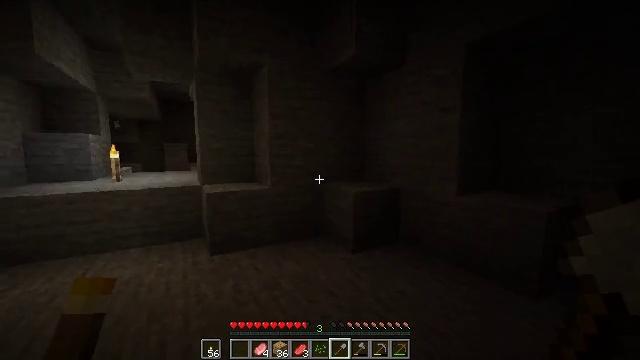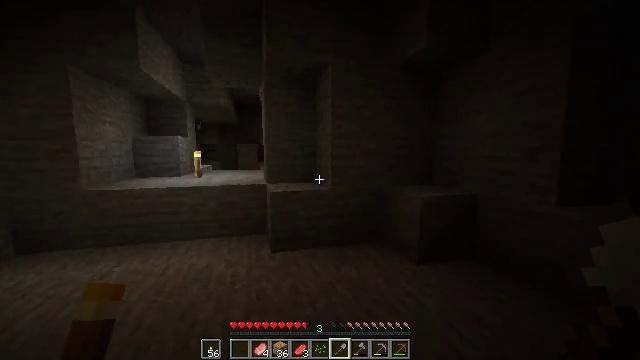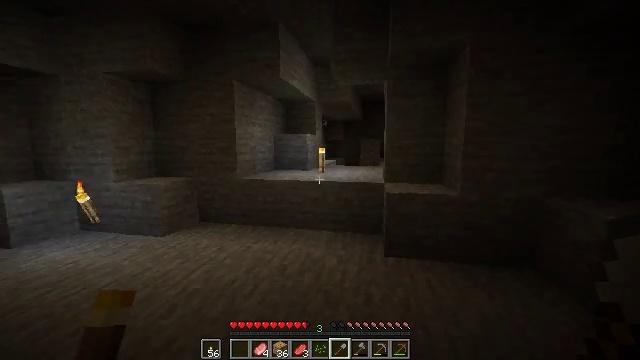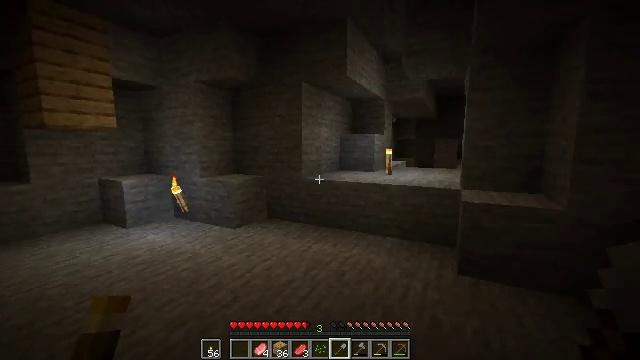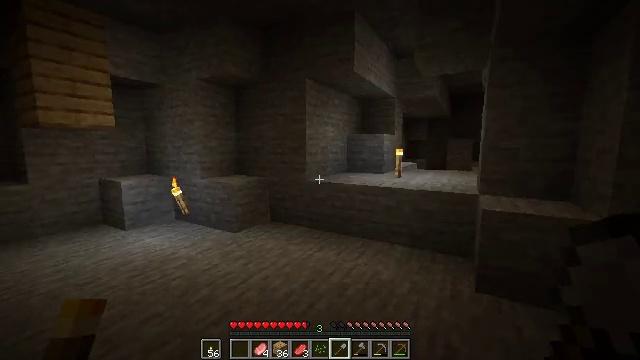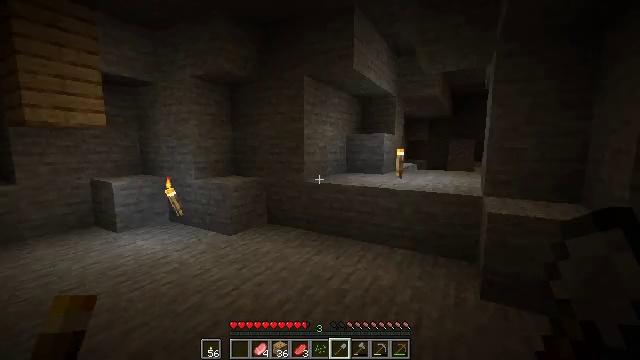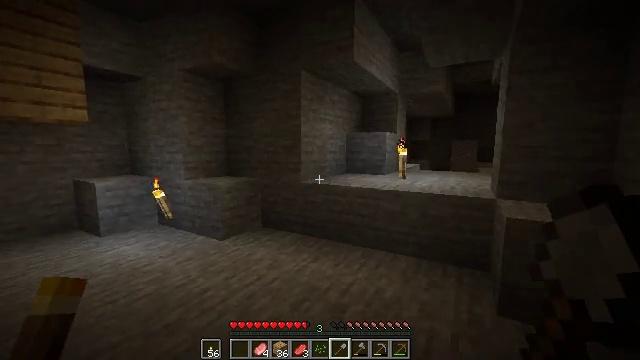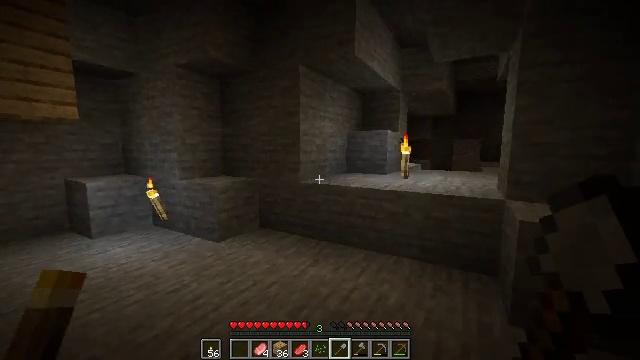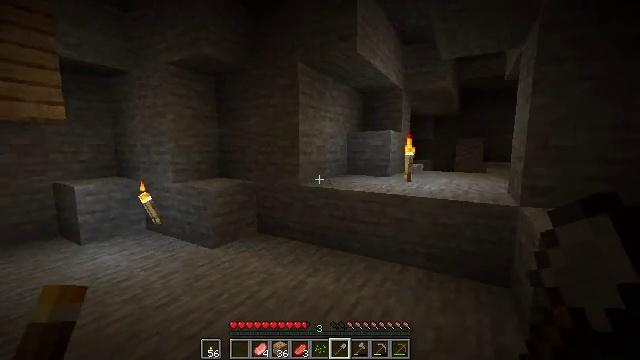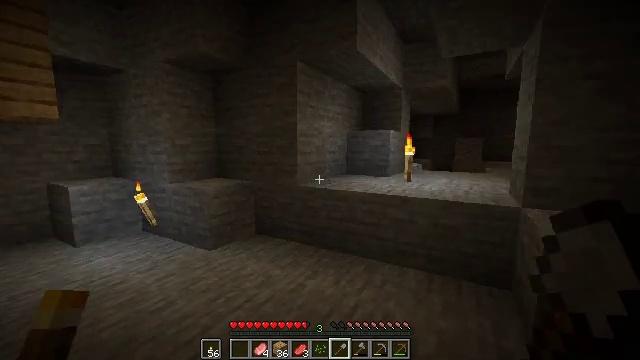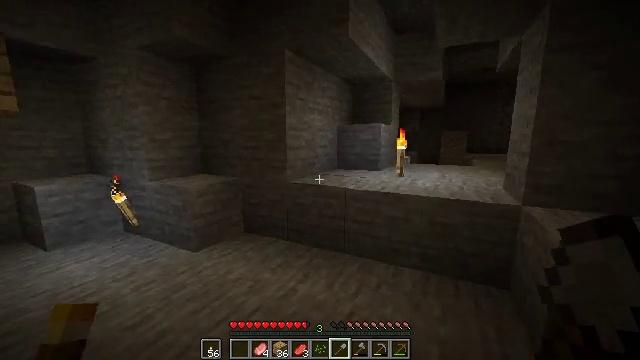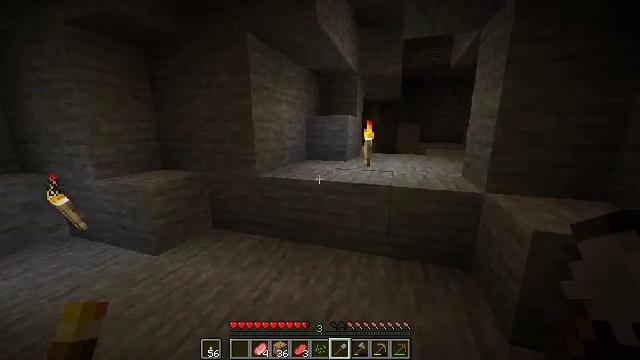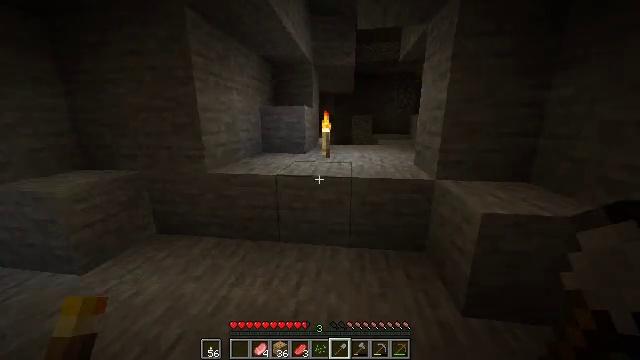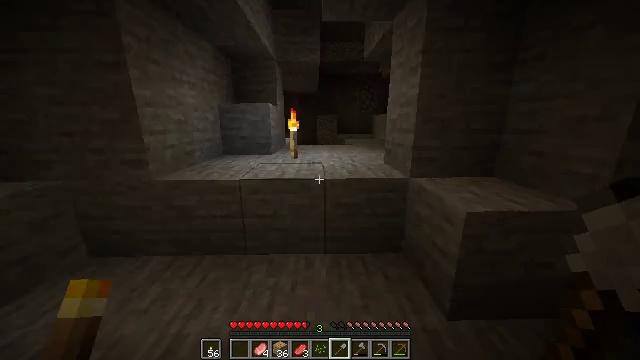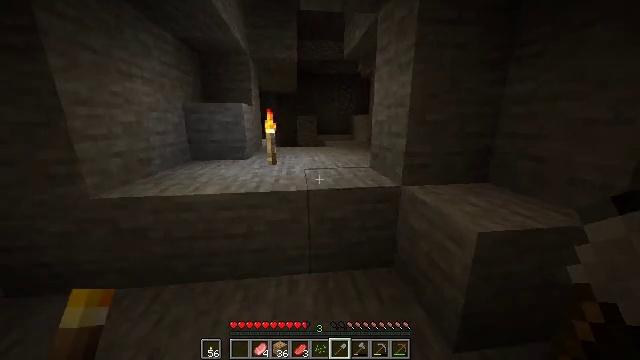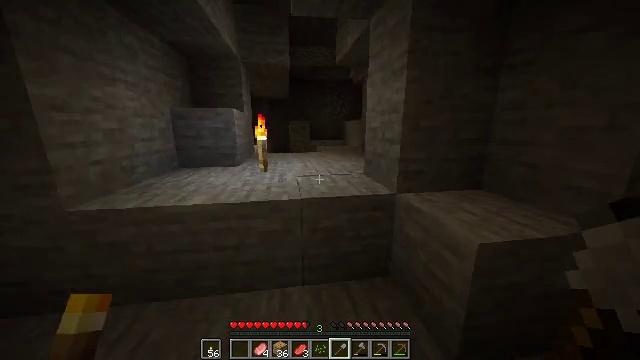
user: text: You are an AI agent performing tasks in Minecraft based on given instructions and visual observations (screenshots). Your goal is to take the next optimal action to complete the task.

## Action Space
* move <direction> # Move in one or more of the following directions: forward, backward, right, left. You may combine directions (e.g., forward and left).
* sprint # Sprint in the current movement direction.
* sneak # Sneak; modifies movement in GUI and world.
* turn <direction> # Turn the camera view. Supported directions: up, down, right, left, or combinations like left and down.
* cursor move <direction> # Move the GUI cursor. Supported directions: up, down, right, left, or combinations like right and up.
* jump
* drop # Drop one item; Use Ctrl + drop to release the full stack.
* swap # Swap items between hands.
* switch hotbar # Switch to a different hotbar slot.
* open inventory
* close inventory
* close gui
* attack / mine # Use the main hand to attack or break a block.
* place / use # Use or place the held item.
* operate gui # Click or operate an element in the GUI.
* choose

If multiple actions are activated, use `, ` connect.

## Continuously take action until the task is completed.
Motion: motion action
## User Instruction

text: Destroy the wall torch to gather it.
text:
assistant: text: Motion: move forward, turn left
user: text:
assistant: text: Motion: move forward, turn left
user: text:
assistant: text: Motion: move forward, turn left
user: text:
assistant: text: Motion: move forward, turn left
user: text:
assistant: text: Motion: move forward
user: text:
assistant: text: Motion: move forward
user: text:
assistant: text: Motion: move forward
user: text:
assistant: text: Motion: move forward
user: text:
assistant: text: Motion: move forward, sprint
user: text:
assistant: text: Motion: move forward, sprint, turn right and down
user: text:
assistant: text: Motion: move forward, sprint, turn right and down
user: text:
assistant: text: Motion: move forward, sprint, turn right and down
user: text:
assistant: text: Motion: move forward, sprint, turn right
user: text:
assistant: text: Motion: move forward, sprint, turn right
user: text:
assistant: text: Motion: move forward, sprint, turn right and up
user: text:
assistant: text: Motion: move forward, sprint
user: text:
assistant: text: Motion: move forward, sprint, jump
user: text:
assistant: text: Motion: move forward, sprint, jump
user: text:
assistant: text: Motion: move forward, sprint, jump
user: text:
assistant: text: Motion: move forward, sprint, turn left, jump
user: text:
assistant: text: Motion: move forward, sprint, turn left, jump
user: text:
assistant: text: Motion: move forward, sprint, turn left and down
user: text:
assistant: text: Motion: move forward, sprint, turn left and down
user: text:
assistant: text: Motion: move forward, turn left and down
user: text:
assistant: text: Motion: move forward, turn left
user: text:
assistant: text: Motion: turn left
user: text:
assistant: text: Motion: move forward and move left, turn left
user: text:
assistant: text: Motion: move forward and move left
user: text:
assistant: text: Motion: move forward and move left
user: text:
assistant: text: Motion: move forward and move left